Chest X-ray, PA view. Patient: 46 years old, sex F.
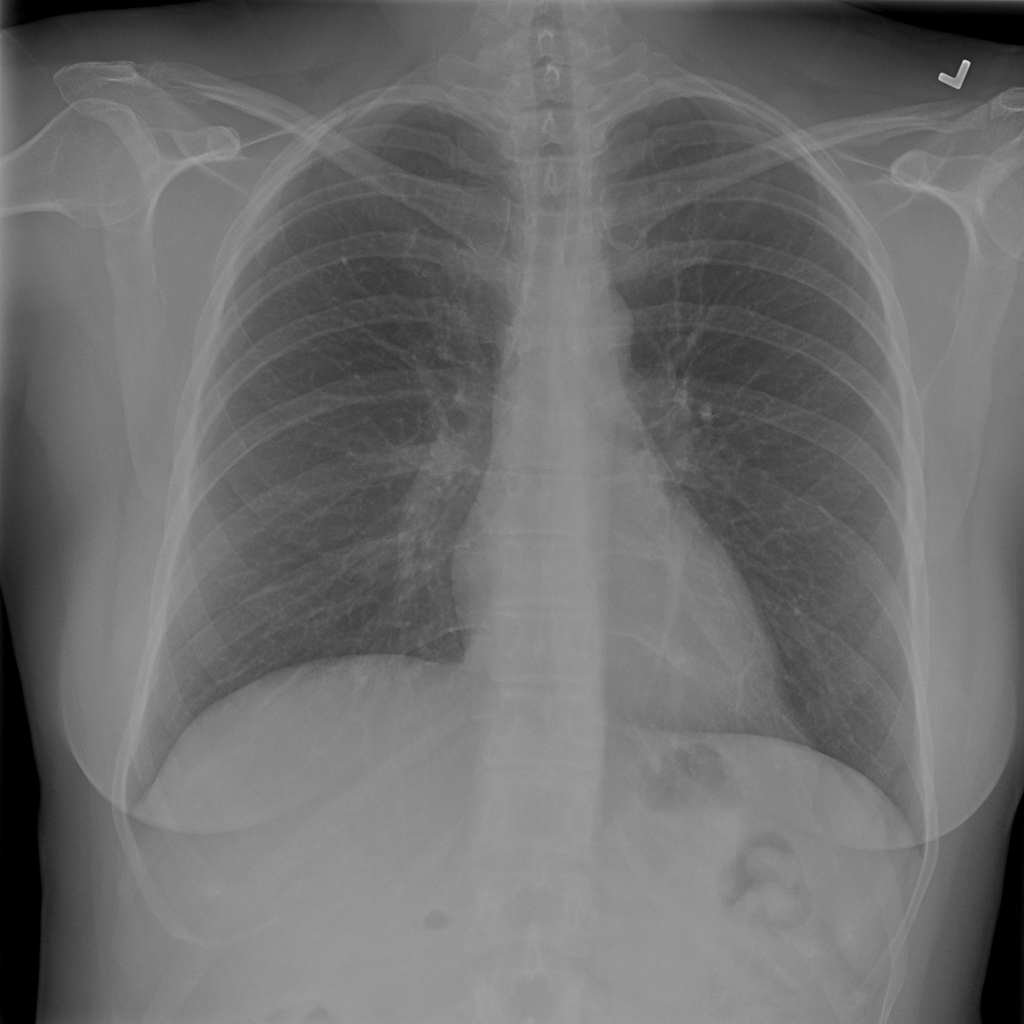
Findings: No Finding